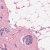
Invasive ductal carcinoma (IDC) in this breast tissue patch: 1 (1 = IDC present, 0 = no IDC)